Interaction volume radius: 10 \u00c5
Interaction volume height: 35 \u00c5
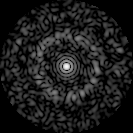
Disorder parameter: 0.8311